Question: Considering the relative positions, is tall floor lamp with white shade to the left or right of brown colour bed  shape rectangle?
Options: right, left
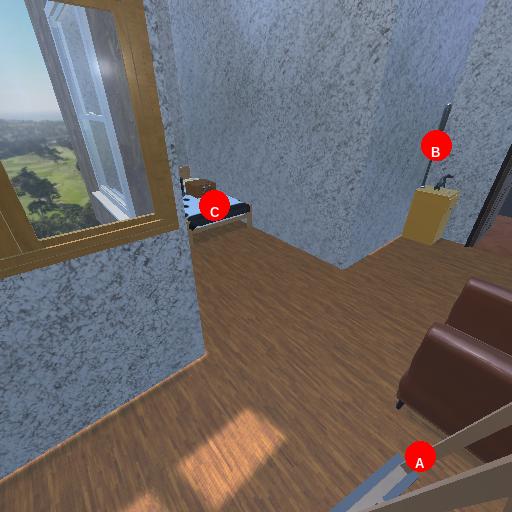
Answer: right